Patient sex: M
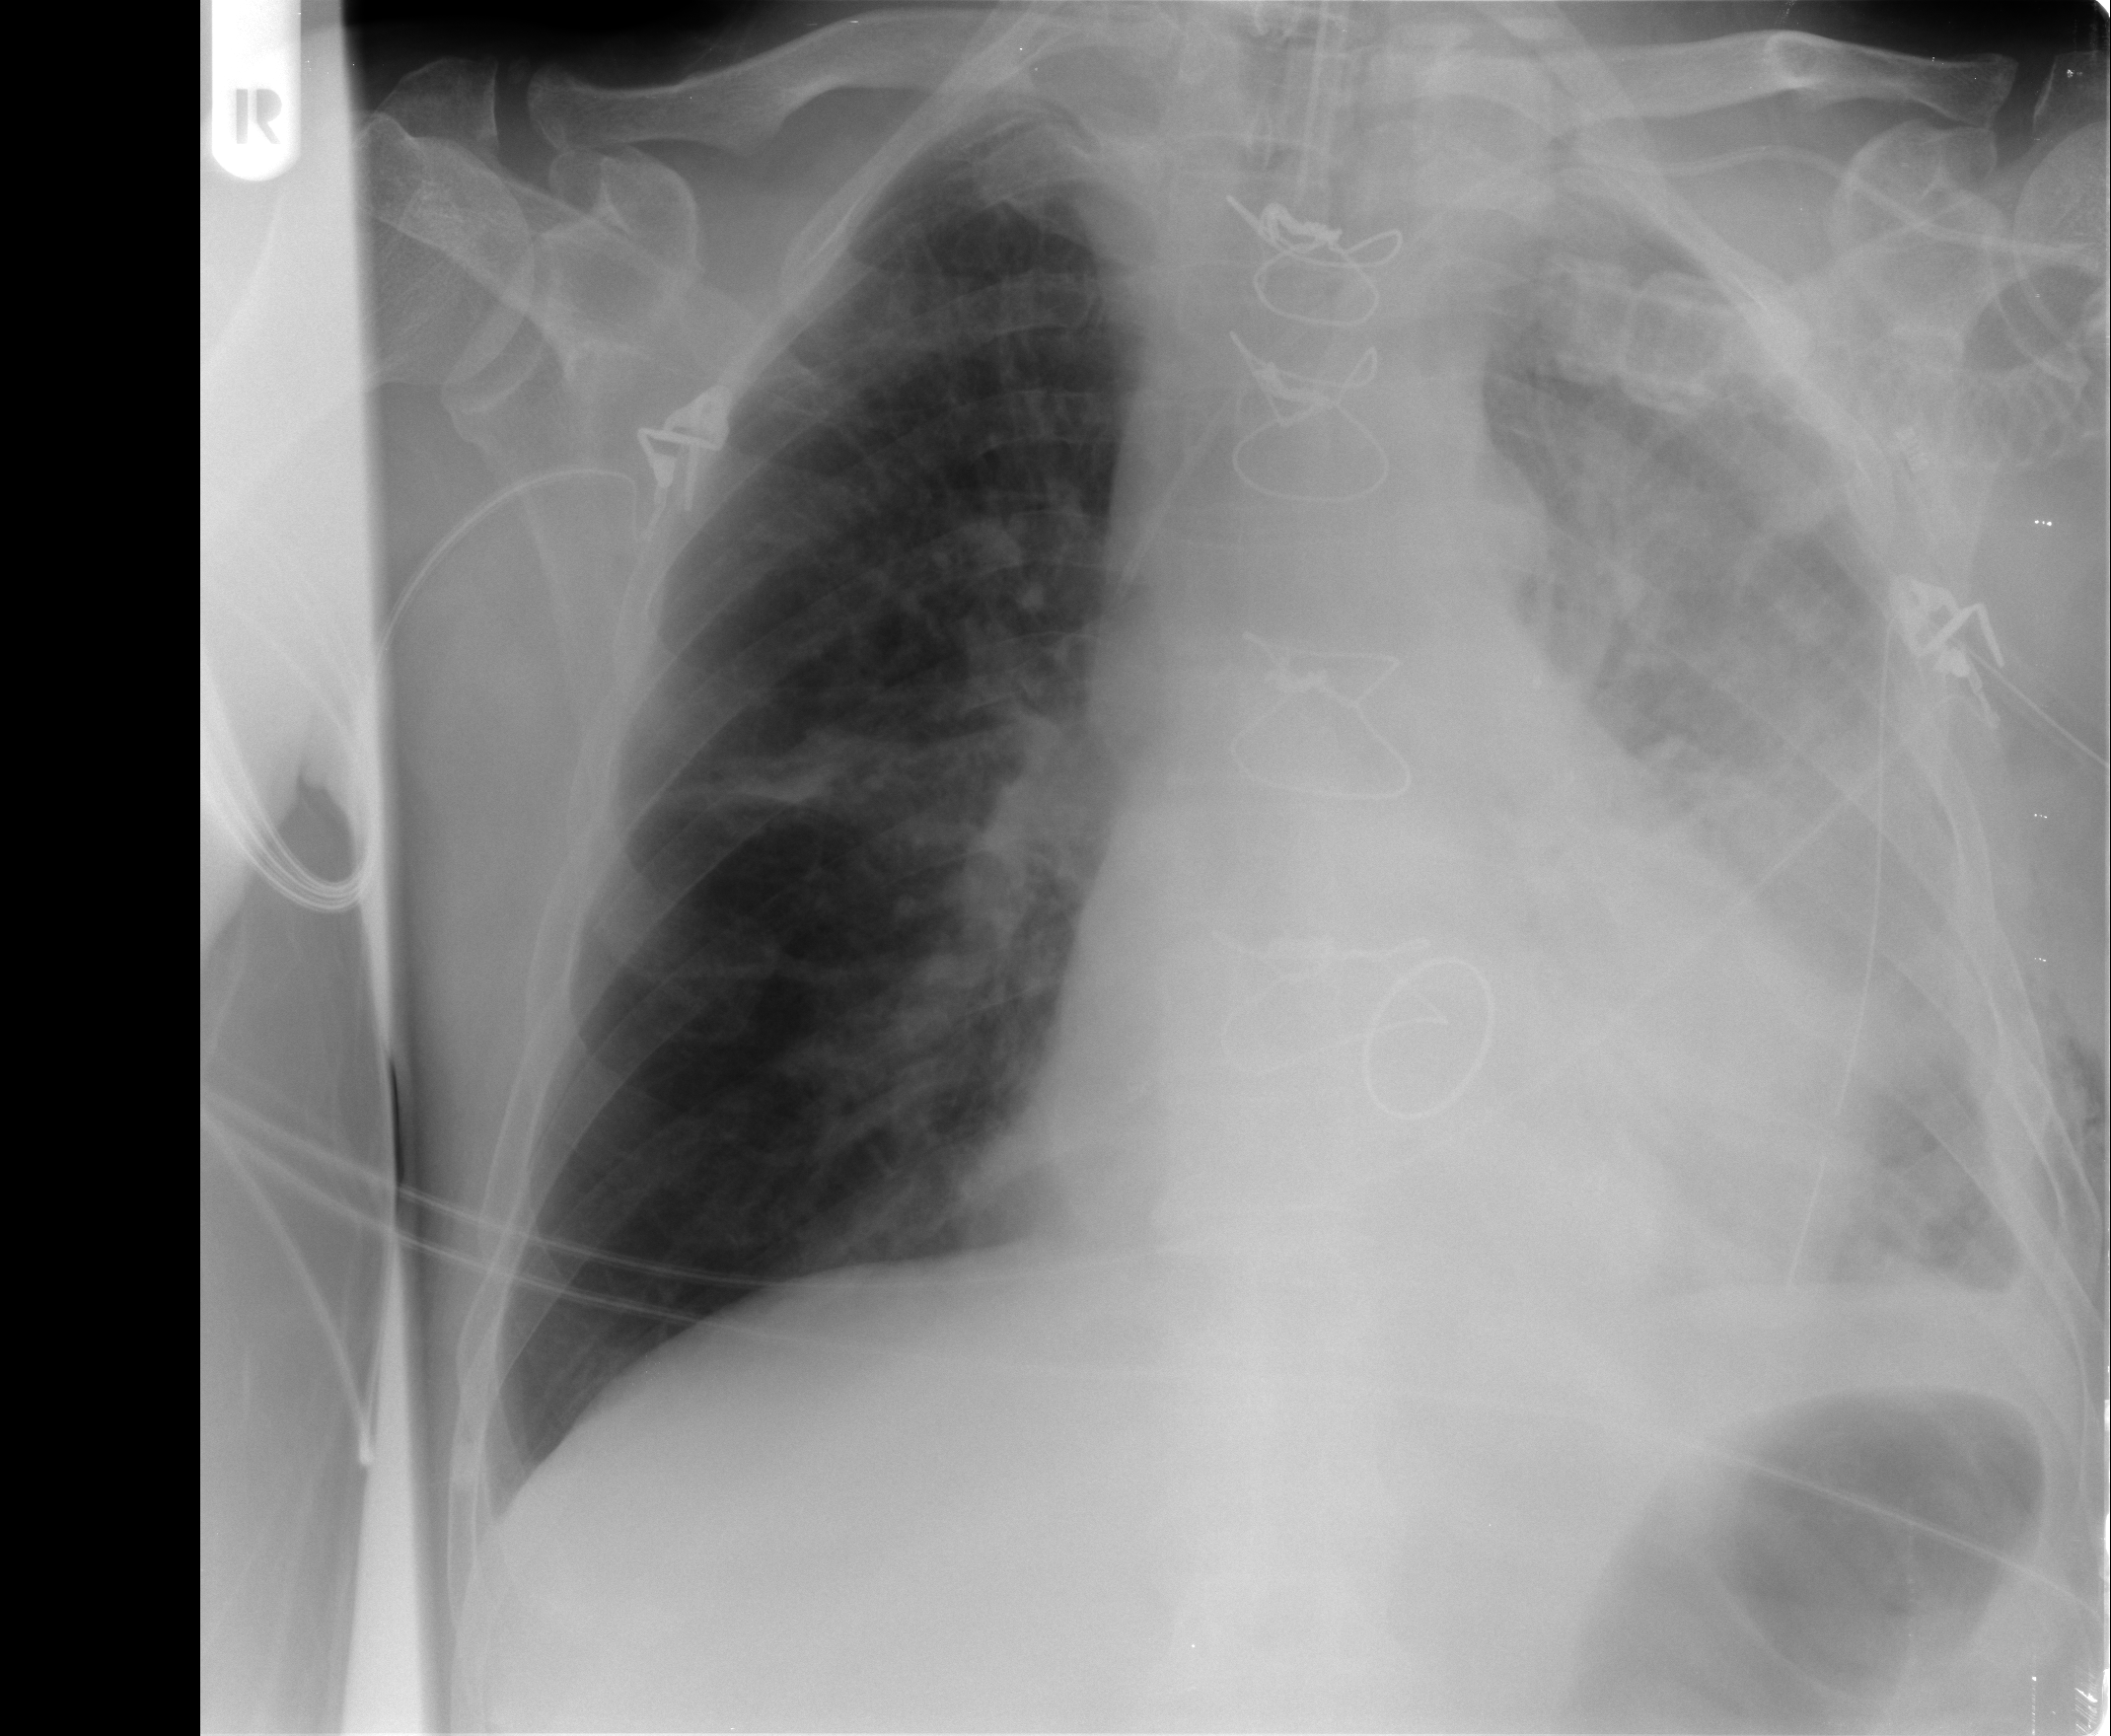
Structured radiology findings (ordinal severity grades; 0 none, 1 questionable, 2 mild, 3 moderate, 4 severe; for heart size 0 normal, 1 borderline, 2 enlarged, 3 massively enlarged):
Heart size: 1
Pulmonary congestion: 2
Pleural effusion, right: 1
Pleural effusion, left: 2
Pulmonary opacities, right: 2
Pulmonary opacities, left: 3
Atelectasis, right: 2
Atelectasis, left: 2